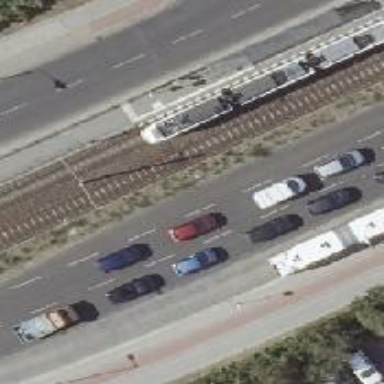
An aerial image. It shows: Tram stop position for public transport.